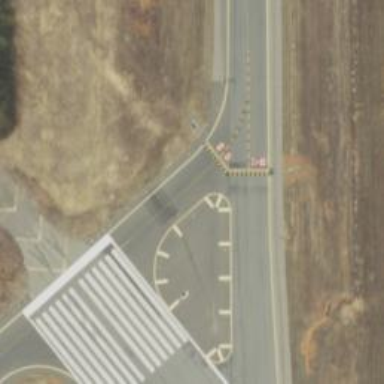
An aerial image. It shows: Image of taxiway at airport.